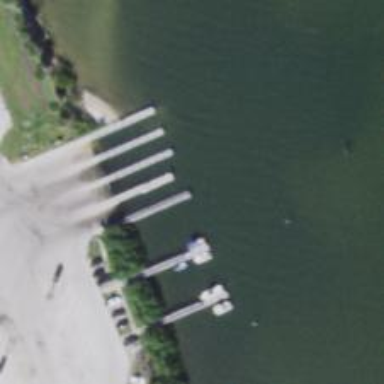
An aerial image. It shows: Pier with mooring facilities.